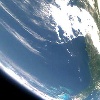
Label: water